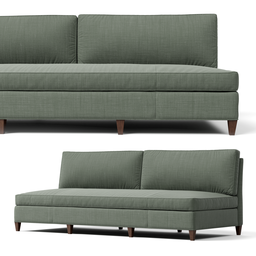
Label: furniture